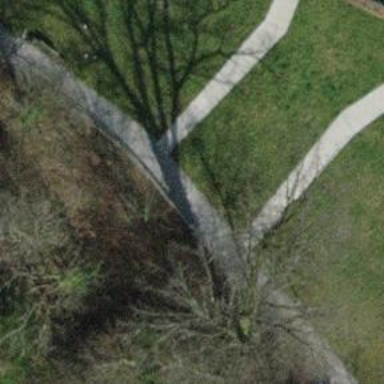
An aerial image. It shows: Footway with fine gravel surface.